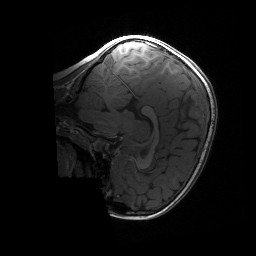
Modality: T1w
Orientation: sagittal
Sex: male
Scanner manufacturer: siemens
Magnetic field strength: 3 T
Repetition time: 1.9 s
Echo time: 0.00243 s